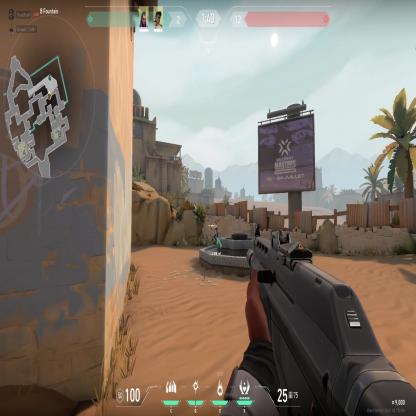
Label: teammate